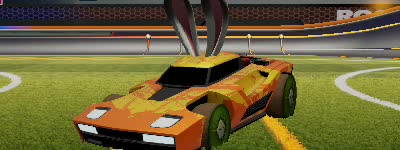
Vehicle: breakout